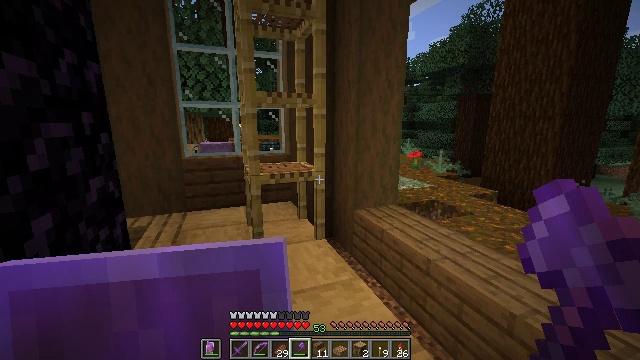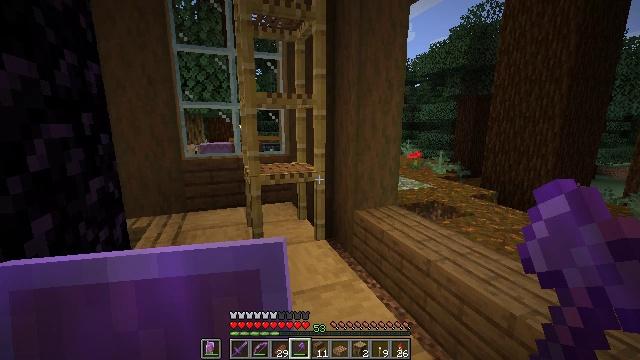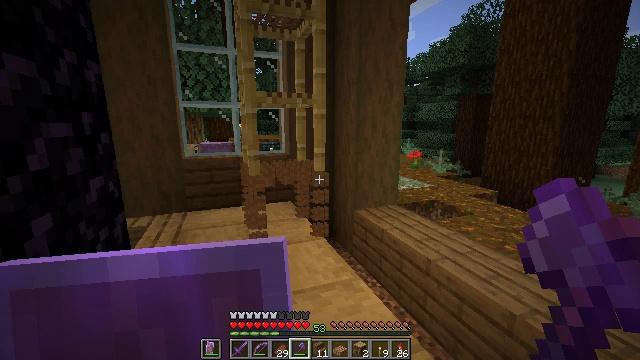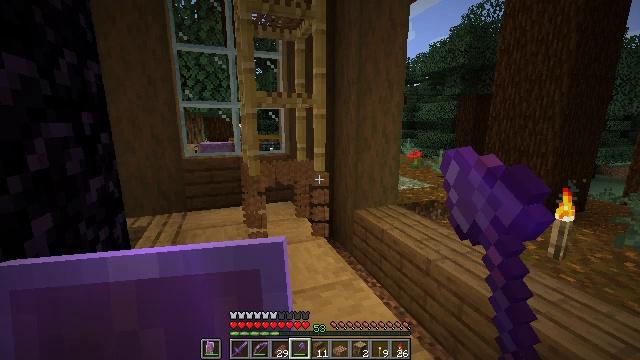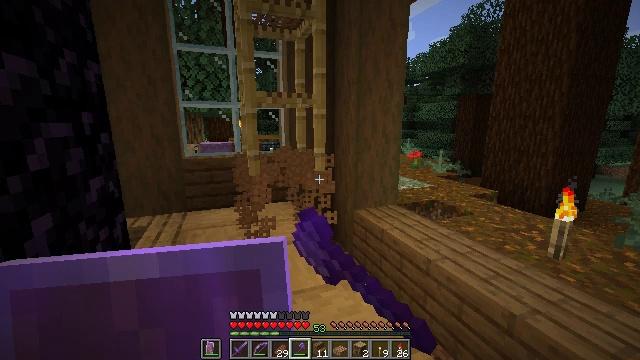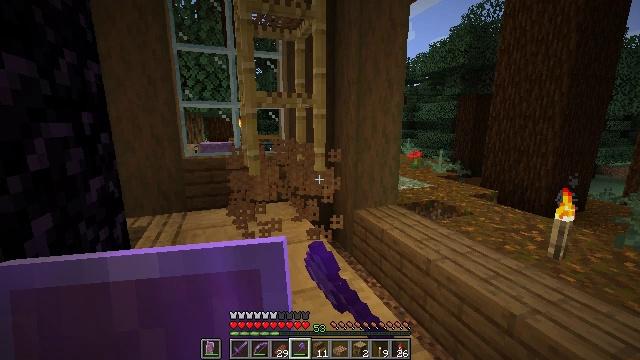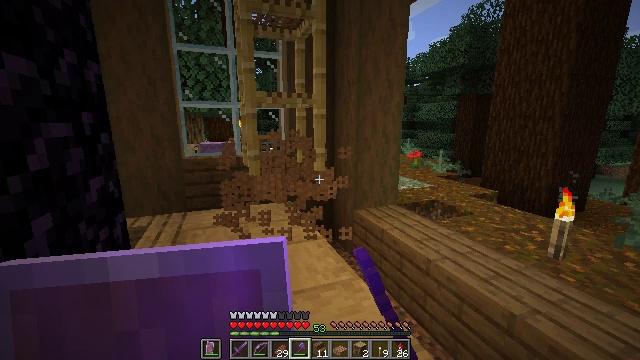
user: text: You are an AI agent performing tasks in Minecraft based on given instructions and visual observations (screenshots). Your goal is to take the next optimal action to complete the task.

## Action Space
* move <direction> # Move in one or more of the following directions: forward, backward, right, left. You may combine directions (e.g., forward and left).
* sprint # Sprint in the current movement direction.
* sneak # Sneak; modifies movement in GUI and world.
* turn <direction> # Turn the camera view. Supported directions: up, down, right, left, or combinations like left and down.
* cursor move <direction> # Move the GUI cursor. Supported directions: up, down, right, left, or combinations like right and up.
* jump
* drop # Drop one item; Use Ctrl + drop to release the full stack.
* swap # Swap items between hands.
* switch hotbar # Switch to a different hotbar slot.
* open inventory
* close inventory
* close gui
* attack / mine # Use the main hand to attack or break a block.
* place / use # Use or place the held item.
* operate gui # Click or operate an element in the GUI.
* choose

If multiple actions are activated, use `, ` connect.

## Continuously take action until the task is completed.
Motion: motion action
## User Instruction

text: Collect scaffolding blocks.
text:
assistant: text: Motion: no_op
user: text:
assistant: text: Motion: attack / mine
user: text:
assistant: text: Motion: attack / mine
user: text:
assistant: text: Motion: attack / mine
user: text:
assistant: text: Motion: no_op
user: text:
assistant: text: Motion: no_op
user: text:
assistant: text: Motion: no_op